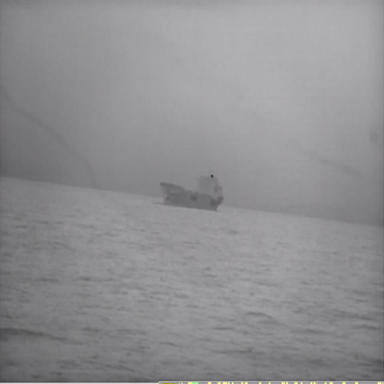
There is a liner in the infrared image.